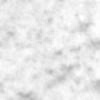
Label: no_change